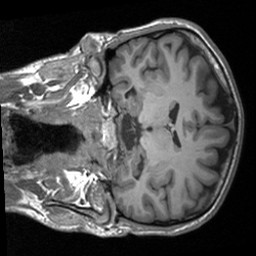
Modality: T1w
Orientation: coronal
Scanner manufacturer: siemens
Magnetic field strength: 3 T
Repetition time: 1.9 s
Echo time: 0.00226 s